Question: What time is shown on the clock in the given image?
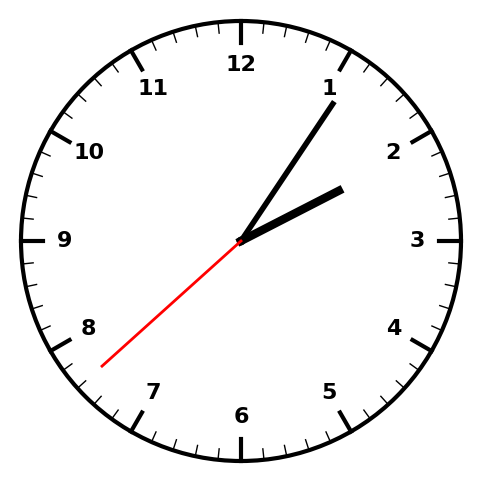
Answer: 02:05:38